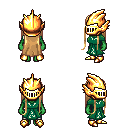
a pixel art fantasy rpg character, female body template, orc, green skin, sash dress, metal pants, light blonde extra-long hairstyle, gold helm, gold boots, four views (front, back, left, right), 2x2 character sprite sheet, small pixel art, hard edges, no anti-aliasing